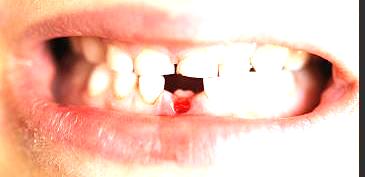
Condition: hypodontia